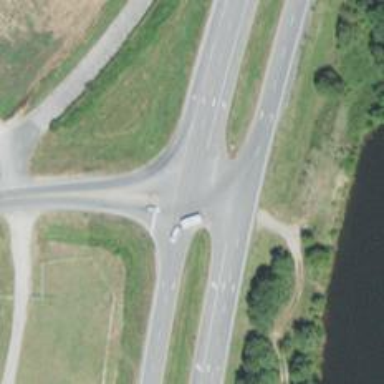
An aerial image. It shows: Trunk highway.